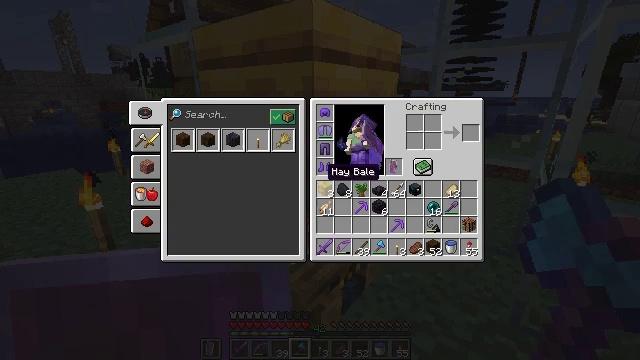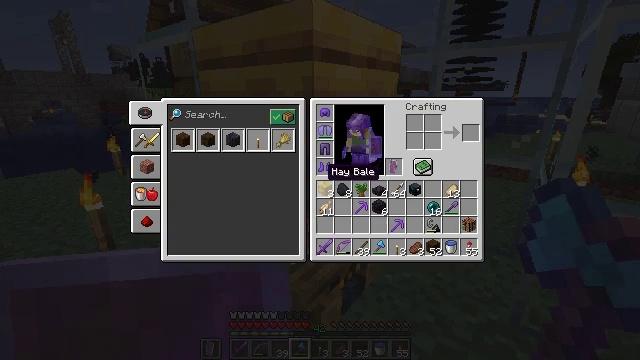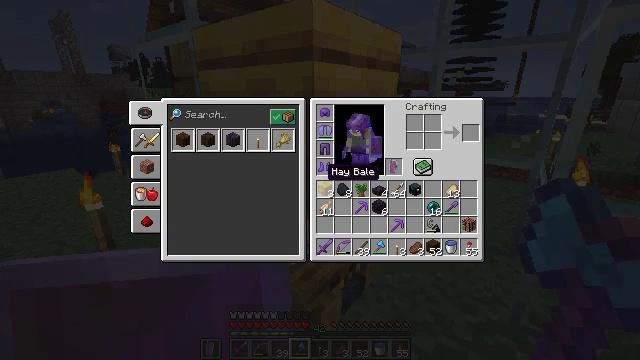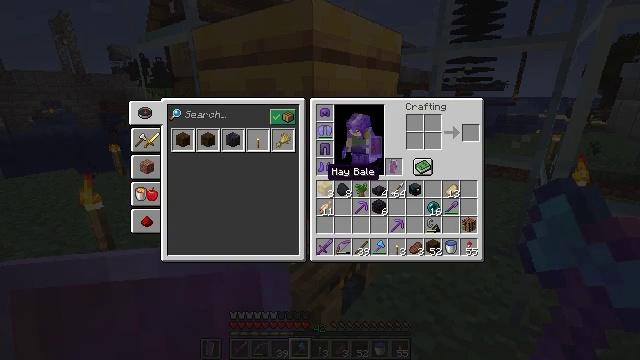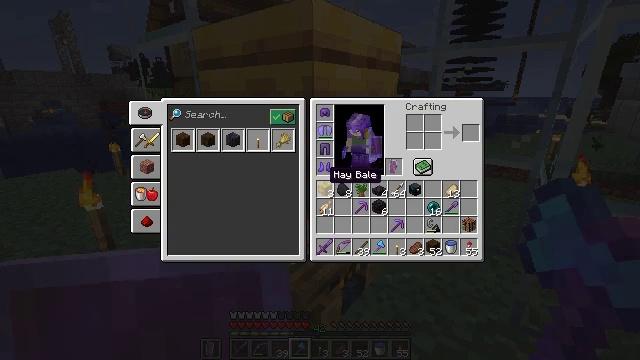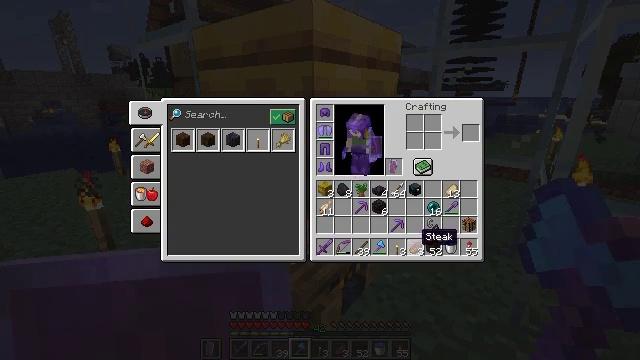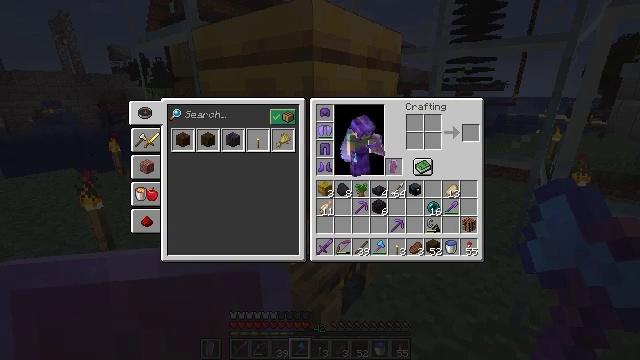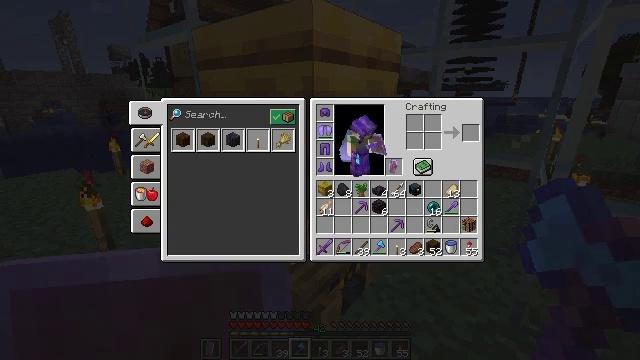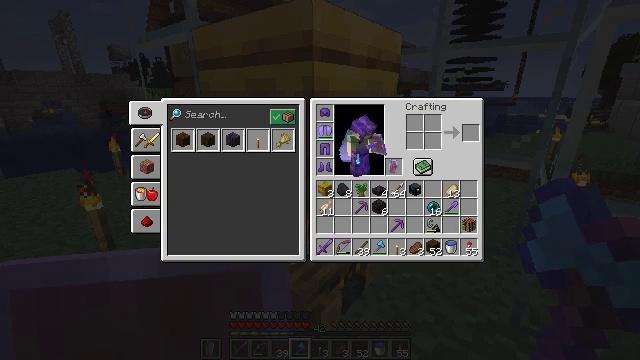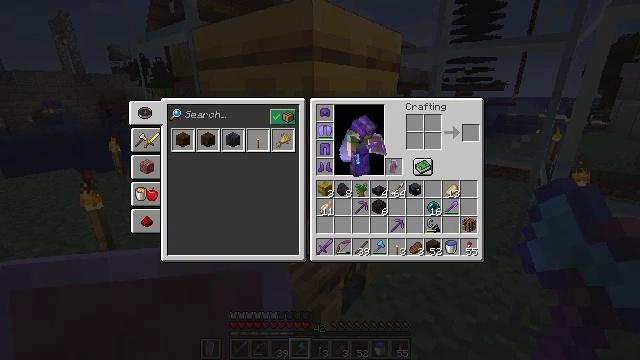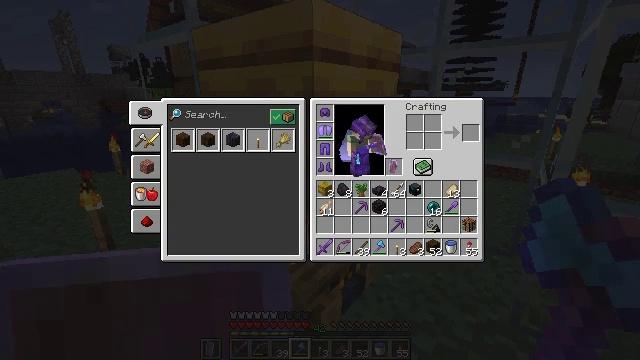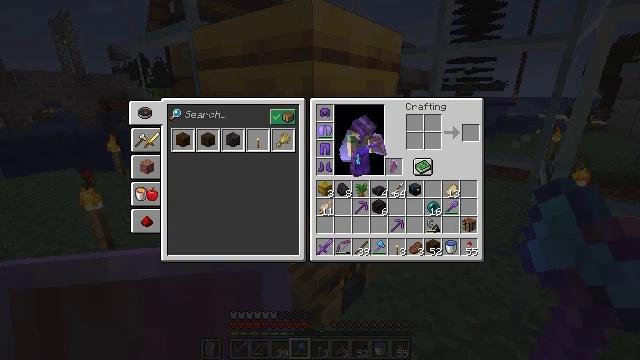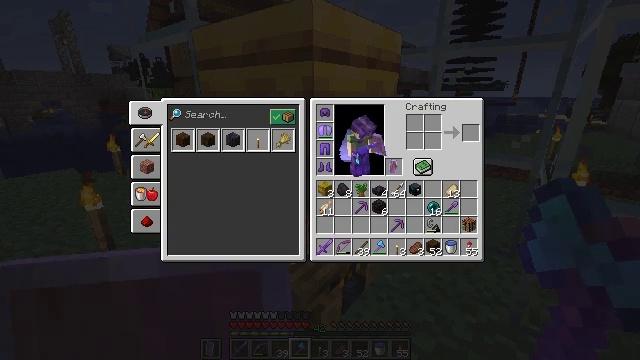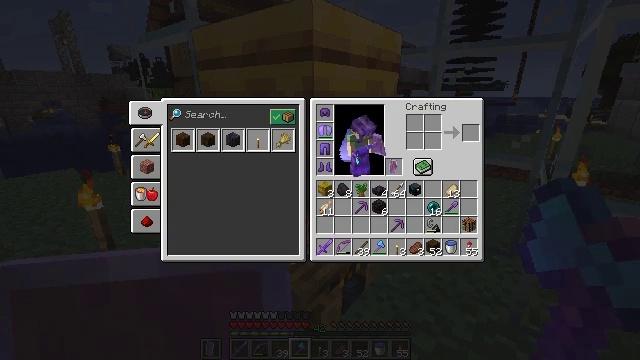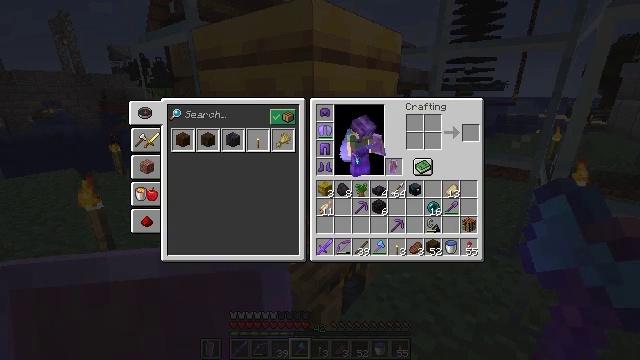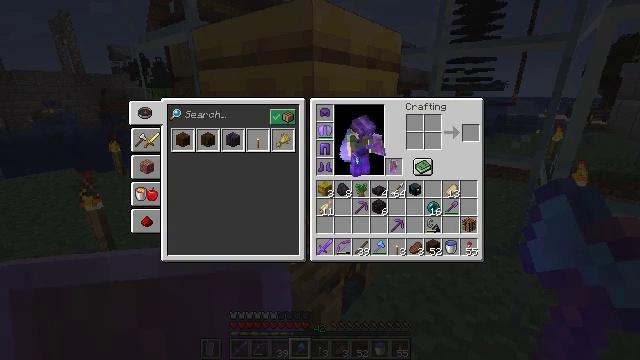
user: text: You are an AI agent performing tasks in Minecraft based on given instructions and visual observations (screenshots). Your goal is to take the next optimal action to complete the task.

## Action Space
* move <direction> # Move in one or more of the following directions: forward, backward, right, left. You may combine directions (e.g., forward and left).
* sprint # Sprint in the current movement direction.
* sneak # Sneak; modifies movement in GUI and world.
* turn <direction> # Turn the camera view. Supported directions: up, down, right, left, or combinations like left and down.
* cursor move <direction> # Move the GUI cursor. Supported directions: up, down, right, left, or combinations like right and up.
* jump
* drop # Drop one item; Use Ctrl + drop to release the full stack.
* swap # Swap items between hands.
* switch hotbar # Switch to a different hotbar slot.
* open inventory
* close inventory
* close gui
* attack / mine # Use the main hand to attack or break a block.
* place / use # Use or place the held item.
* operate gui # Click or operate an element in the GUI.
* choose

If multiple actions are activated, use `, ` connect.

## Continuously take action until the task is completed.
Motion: motion action
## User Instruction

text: Mine the bee nest.
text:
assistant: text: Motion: open inventory
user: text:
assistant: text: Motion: open inventory
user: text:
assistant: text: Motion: no_op
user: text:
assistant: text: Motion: no_op
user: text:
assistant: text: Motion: turn right and down
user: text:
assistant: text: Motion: turn right and down
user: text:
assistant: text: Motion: no_op
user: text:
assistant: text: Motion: no_op
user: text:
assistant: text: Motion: no_op
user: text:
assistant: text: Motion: no_op
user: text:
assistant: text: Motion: turn left and up
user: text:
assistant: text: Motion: turn left and up
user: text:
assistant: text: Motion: no_op
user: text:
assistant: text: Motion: sneak
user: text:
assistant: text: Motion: sneak
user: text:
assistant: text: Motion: sneak
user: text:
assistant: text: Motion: sneak
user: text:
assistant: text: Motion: sneak, turn up
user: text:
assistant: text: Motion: sneak
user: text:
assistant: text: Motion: sneak
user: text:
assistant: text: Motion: sneak
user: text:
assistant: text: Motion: sneak
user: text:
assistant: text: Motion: sneak
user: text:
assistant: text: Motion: sneak
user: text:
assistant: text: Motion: sneak
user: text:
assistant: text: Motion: sneak
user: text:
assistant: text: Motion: sneak, attack / mine
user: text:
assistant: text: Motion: sneak, attack / mine
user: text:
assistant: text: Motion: sneak, attack / mine
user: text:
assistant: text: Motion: sneak